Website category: university
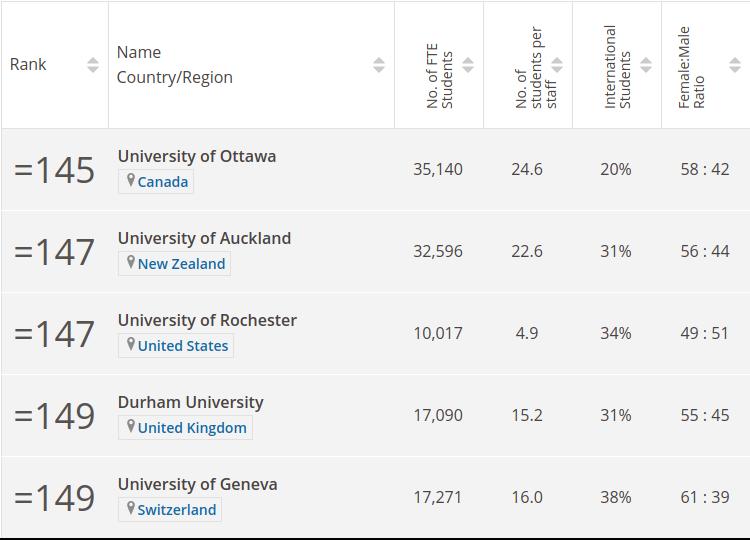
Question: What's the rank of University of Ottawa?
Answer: =145

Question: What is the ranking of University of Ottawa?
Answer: =145

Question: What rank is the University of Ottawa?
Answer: =145

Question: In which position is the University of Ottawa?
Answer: =145

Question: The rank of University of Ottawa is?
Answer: =145

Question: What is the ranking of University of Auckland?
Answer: =147

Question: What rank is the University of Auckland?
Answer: =147

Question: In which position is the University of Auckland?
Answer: =147

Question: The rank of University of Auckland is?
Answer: =147

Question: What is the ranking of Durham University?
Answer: =149

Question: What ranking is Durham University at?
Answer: =149

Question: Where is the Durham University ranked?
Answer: =149

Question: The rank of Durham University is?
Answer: =149

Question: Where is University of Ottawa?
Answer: Canada

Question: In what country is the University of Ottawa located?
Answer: Canada

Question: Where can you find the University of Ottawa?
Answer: Canada

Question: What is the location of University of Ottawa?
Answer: Canada

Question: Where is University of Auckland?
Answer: New Zealand

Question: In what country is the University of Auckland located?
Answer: New Zealand

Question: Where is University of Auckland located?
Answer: New Zealand

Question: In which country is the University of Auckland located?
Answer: New Zealand

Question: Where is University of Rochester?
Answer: United States

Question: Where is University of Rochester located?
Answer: United States

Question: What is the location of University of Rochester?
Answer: United States

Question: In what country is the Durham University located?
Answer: United Kingdom

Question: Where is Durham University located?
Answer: United Kingdom

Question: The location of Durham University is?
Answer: United Kingdom

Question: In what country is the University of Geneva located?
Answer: Switzerland

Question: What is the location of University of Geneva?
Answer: Switzerland

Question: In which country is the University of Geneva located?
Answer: Switzerland

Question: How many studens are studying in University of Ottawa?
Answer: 35,140

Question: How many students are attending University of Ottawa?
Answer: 35,140

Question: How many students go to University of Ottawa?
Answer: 35,140

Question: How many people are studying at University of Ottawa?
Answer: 35,140

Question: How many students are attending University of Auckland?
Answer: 32,596

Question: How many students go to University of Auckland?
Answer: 32,596

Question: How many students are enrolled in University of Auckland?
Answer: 32,596

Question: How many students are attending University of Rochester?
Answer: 10,017

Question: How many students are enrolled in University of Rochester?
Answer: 10,017

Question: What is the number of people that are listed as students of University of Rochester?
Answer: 10,017

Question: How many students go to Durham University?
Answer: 17,090

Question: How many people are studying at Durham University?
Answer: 17,090

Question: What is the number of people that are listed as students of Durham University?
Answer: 17,090

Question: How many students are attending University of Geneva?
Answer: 17,271

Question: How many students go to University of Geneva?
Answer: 17,271

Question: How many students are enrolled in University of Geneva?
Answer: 17,271

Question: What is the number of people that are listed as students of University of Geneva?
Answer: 17,271

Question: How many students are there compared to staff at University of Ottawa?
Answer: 24.6

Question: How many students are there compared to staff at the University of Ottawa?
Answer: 24.6

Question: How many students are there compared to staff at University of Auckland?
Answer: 22.6

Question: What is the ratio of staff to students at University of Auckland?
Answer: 22.6

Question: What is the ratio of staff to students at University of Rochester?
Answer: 4.9

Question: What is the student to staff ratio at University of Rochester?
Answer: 4.9

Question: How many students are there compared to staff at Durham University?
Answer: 15.2

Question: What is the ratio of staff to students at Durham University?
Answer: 15.2

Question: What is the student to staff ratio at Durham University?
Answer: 15.2

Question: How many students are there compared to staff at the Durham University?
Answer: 15.2

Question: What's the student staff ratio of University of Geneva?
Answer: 16.0

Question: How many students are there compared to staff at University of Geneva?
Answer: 16.0

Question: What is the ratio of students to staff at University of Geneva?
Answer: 16.0

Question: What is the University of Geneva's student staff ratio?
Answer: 16.0

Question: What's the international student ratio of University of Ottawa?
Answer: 20%

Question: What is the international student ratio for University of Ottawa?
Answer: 20%

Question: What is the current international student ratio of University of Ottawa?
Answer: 20%